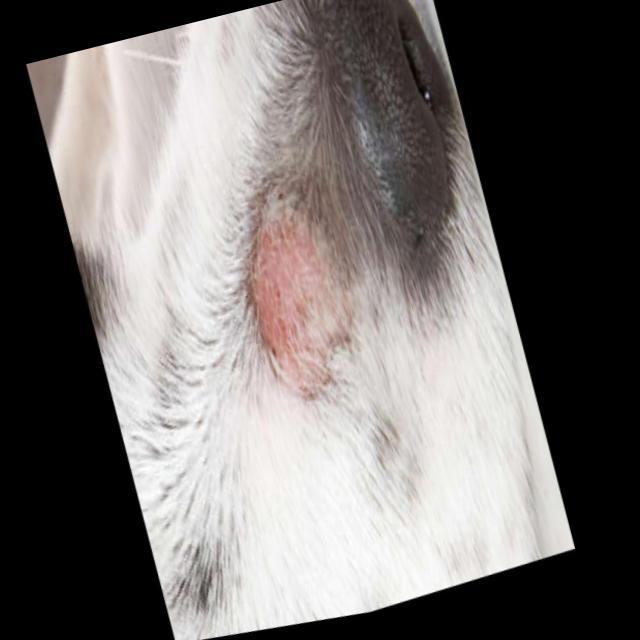
Canine ringworm (Dermatophytosis) — fungal infection caused by Microsporum or Trichophyton. Presents with circular alopecia, scaling, crusting, and broken hairs.